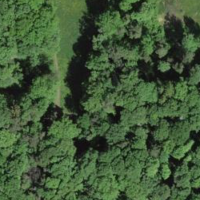
EUNIS habitat code: 41
Species observed at this site:
Aquilegia vulgaris